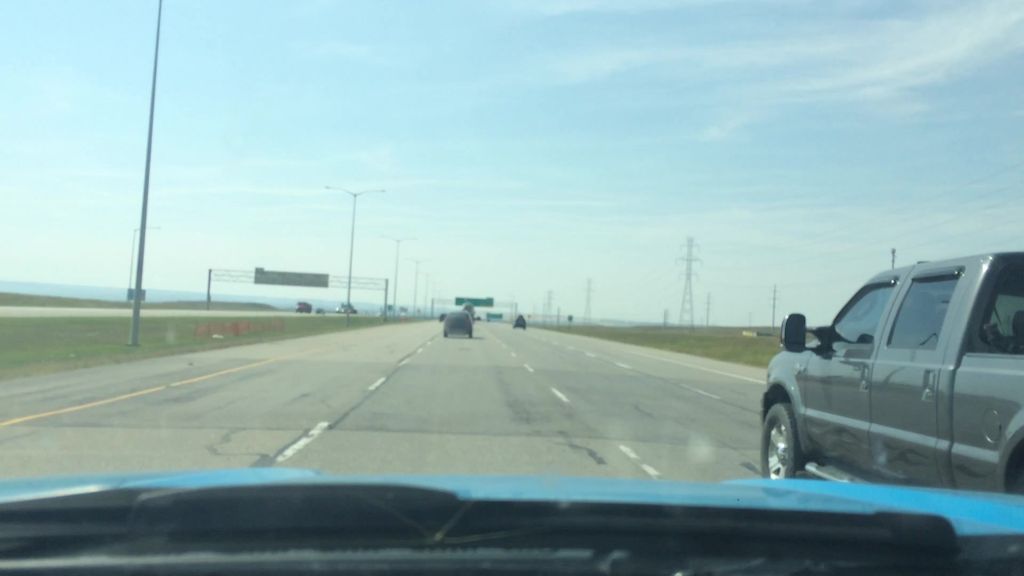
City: calgary